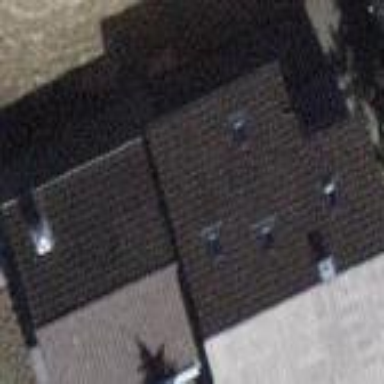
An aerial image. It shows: Building with tiled roof.